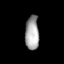
Tissue: lung
Cell type: Fibroblasts
Senescence score: 0.6491
Nuclear area (px): 460
Mean DAPI intensity: 163.15